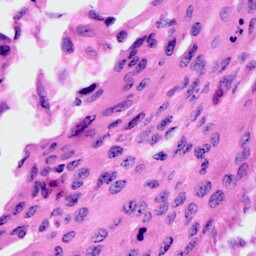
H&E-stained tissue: Cervix